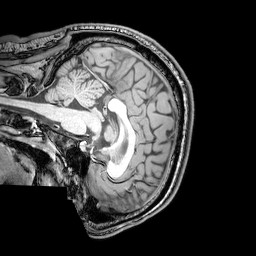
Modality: T1w
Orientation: sagittal
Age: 24
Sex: male
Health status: healthy
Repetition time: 0.081 s
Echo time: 0.037 s